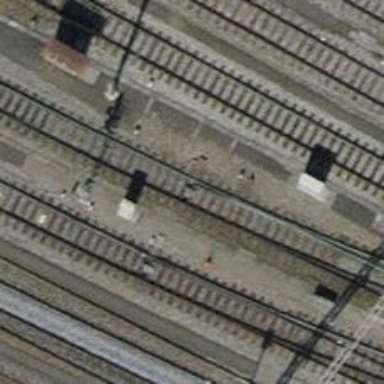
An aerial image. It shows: Railway switch.